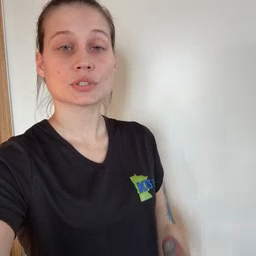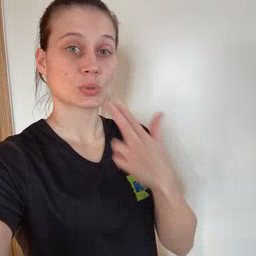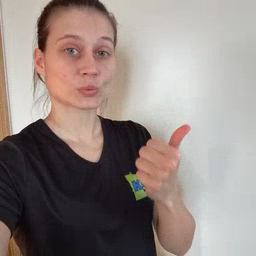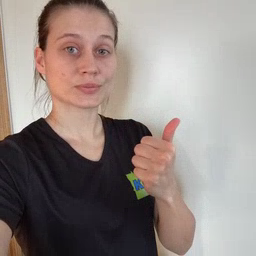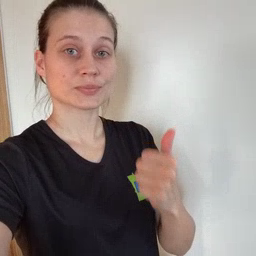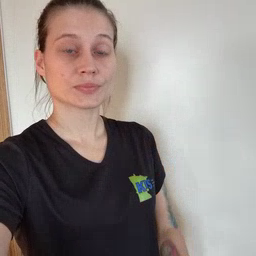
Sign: cute